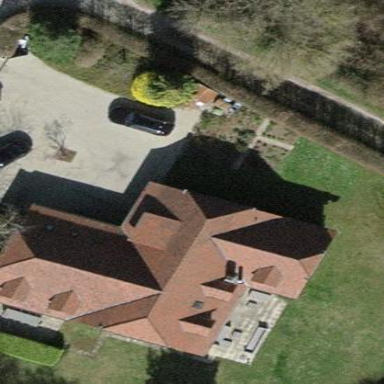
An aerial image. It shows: Simple and straightforward house.